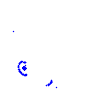
Particle: pion